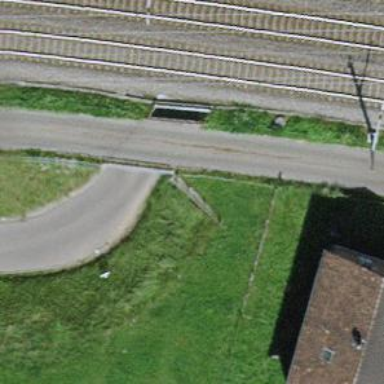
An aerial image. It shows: Asphalt track passing through tunnel with grade 1 surface quality.